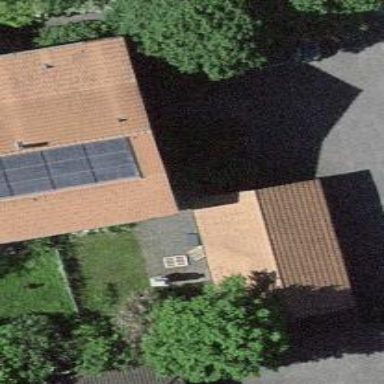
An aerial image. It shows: Garage.